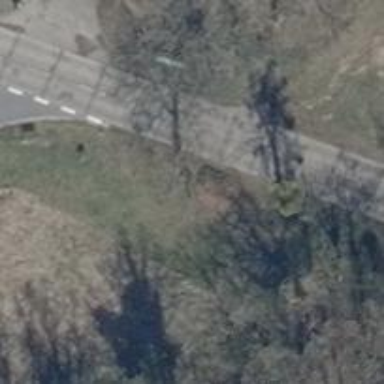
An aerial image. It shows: Emergency access point on the road.